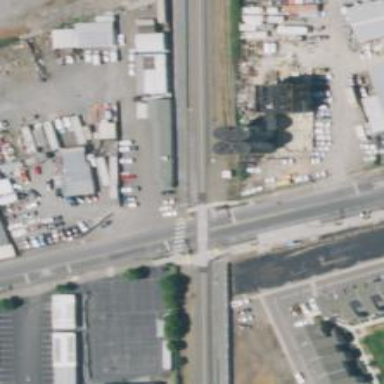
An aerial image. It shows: Level crossing along the railway.